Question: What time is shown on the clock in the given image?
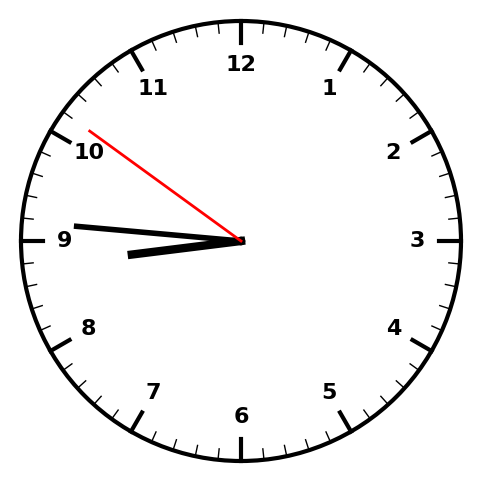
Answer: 08:45:51